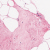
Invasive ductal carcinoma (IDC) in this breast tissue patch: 0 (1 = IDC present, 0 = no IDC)